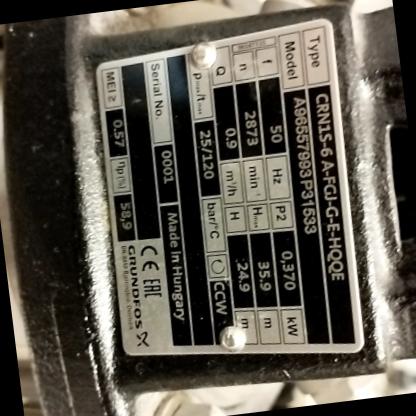
Klasa: tabliczka-znamionowa